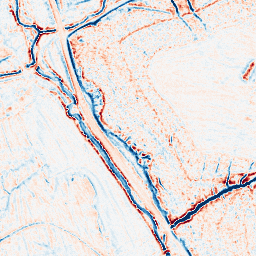
Category: edge_preserving
Decomposition family: bilateral
Decomposition parameters: d: 9
sigma_color: 150
sigma_space: 25
Upsampling method: sinc_blackman
Upsampling parameters: scale: 2
kernel_size: 16
Upsampling scale: 2